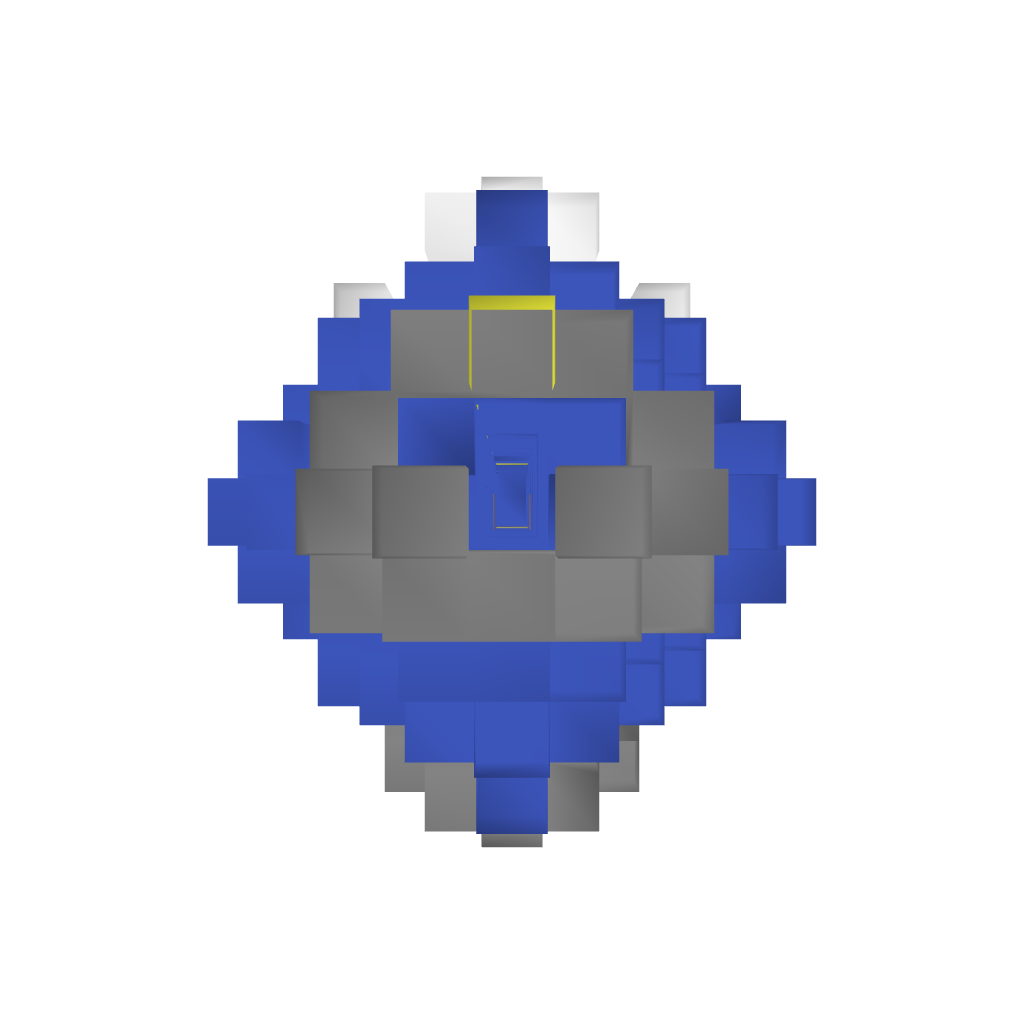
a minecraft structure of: Subersible Torpedo Airship Tiger Shark bad low quality